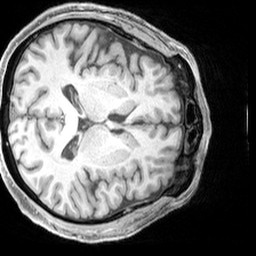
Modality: T1w
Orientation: axial
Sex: male
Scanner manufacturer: siemens
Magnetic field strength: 3 T
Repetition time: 2.3 s
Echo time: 0.00226 s